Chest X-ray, PA view. Patient: 61 years old, sex F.
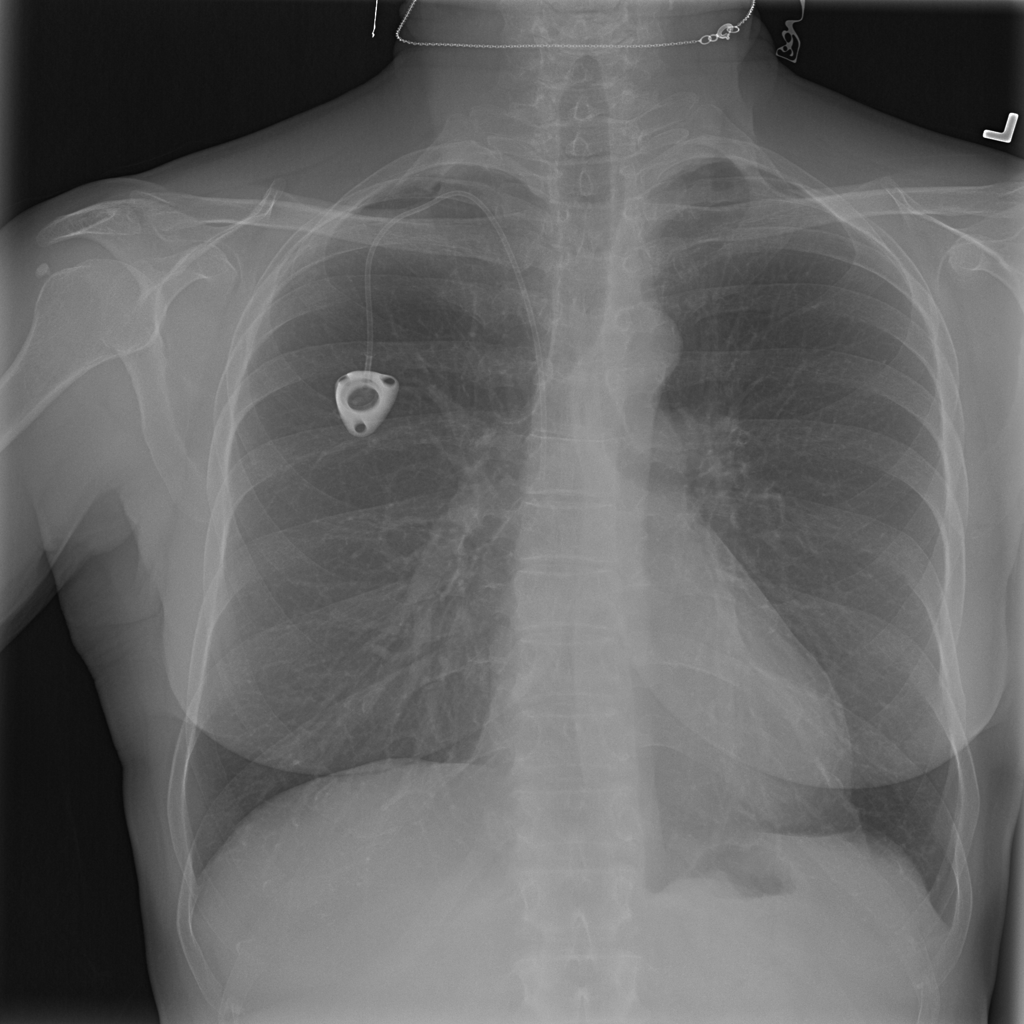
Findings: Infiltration